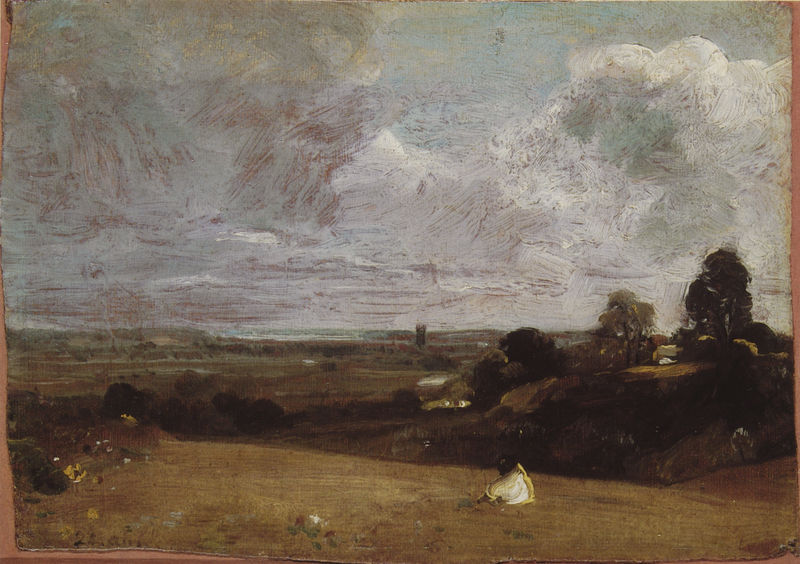
Titel: Dedham from Langham
Künstler: John Constable
Standort: London
Institution: Tate Gallery
Schlagwörter: baum, berg, blau, blätter, gemälde, gewitter, himmel, laub, mann, meer, schatten, wasser, weiß, wolken, bäume, gelb, grün, impressionismus, kirchturm, landschaft, mädchen, ocker, see, sitzen, stadt, abend, blume, blumen, braun, bunt, frau, grau, hintergrund, hut, kleid, licht, schwarz, ausblick, dach, gras, haus, hund, park, rasen, rot, tier, wiese, wolke, beige, expressionismus, malerei, kleidung, mensch, rahmen, stein, steine, weit, öl, ebene, einsamkeit, erde, feld, ferne, horizont, häuser, hügel, natur, weide, weite, wind, busch, büsche, einsam, flach, gebüsch, kirche, pastos, sträucher, land, figur, realismus, sitzend, person, england, rosa, tal, wald, turm, bewölkt, ruhig, schiff, sommer, ruhe, liegen, düster, moderne, korn, weizen, abstrakt, berge, bergig, farben, leere, verlassen, dorf, eben, lila, violett, kahl, kuh, rind, herbst, hof, idylle, picknick, signiert, rand, häuse, stille, böschung, friedrich, romantik, ölgemälde, querformat, sturm, turner, unwetter, wetter, duktus, allein, striche, kornfeld, betrachter, regen, symetrie, schaf, dürr, weiden, bewölkung, idyllisch, lichtung, leinwand, pinselduktus, pinselstrich, landschaftsbild, brauntöne, himmel blau, siedlung, pinselstriche, ochse, platt, unruhig, hochland, pinselspuren, prärie, freidrich, bildmitte, heftig, mensh, landschaftsgemälde, frust, campagne, betracher, weite ferne